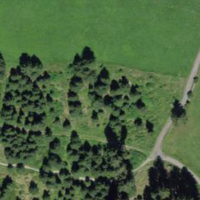
EUNIS habitat code: 43
Species observed at this site:
Chamaenerion angustifolium